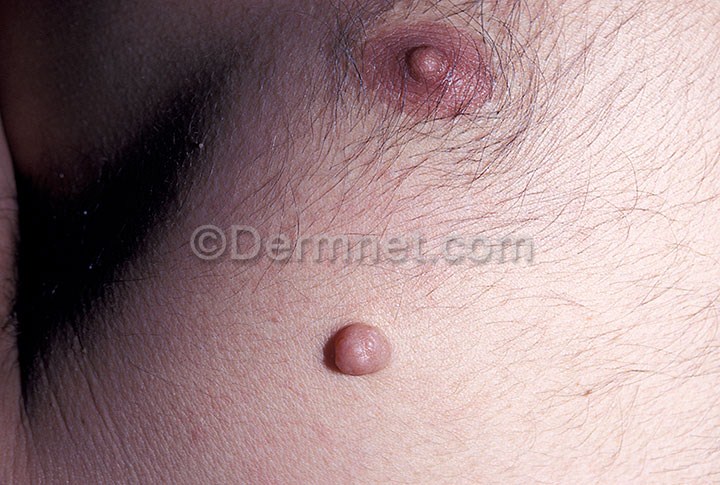
Disease: Seborrheic Keratoses and other Benign Tumors